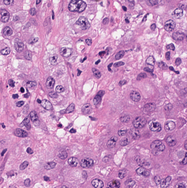
Tumor epithelial tissue: yes
Tumor-associated stroma tissue: no
Normal tissue: no